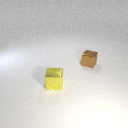
small brown metal cube behind small yellow metal cube